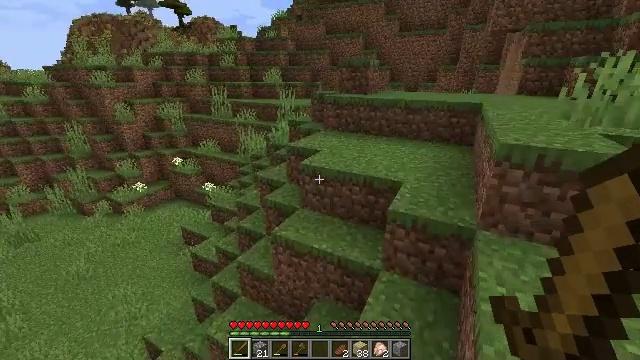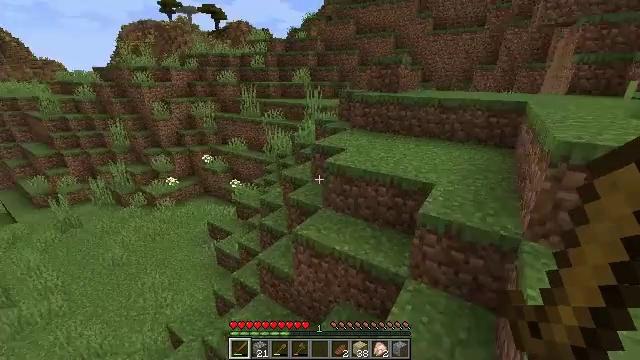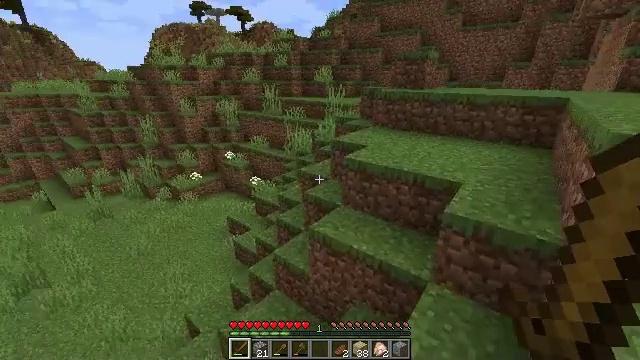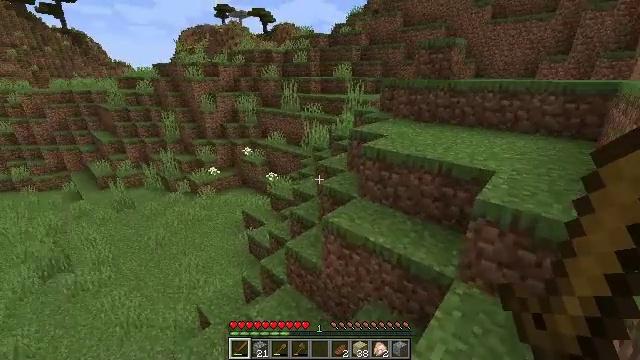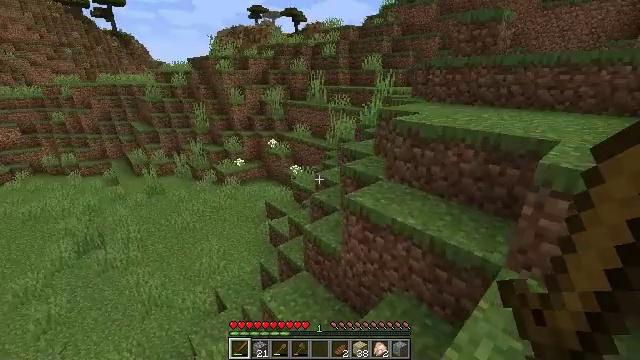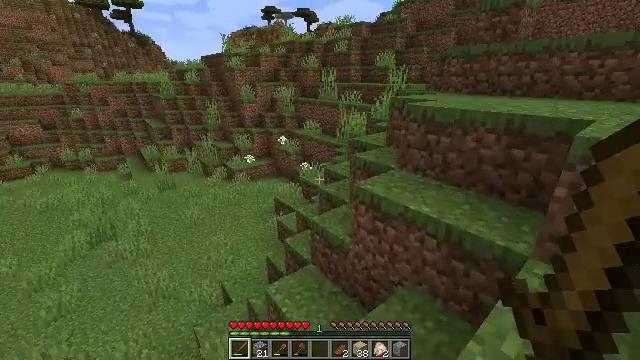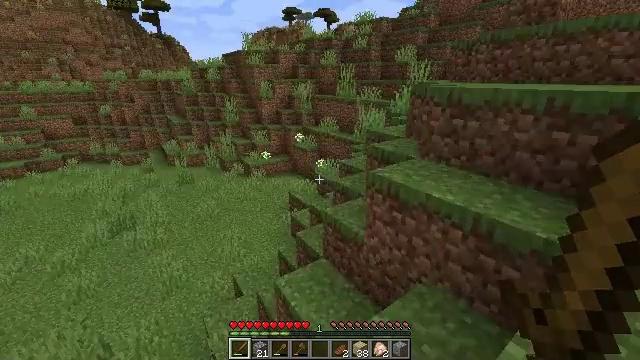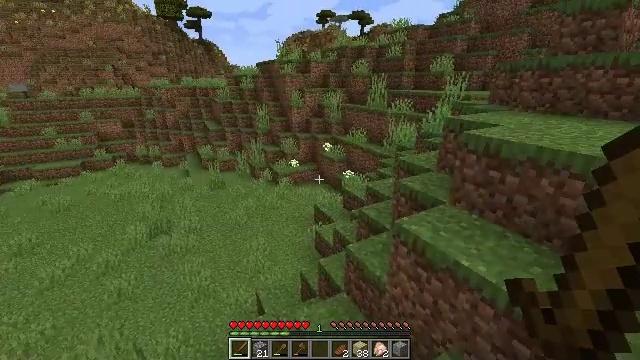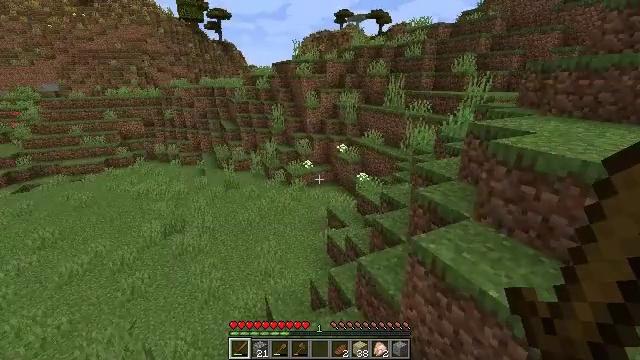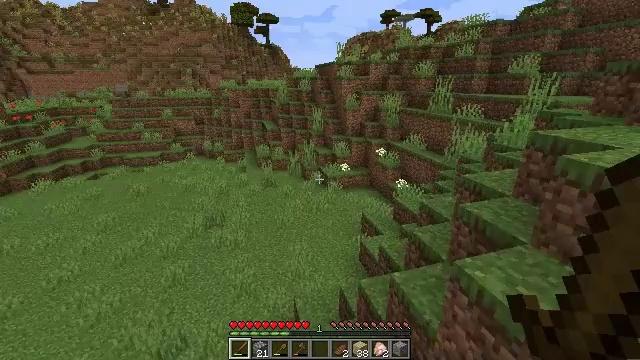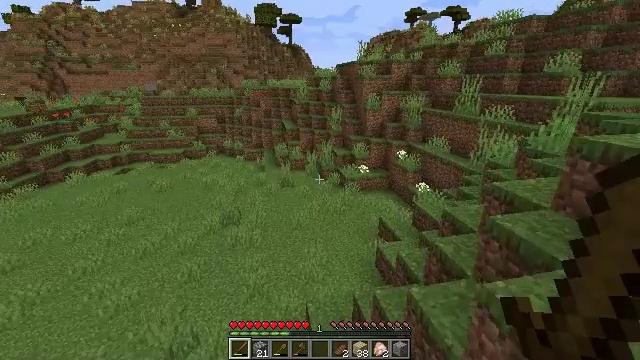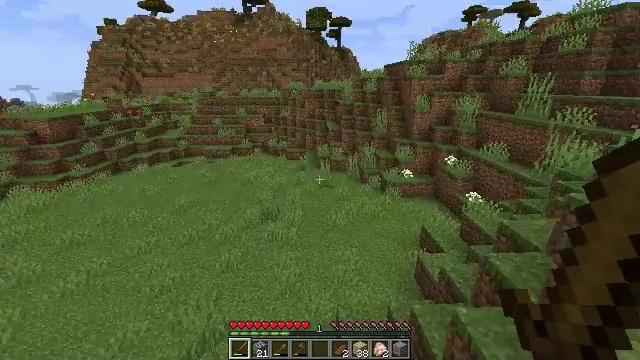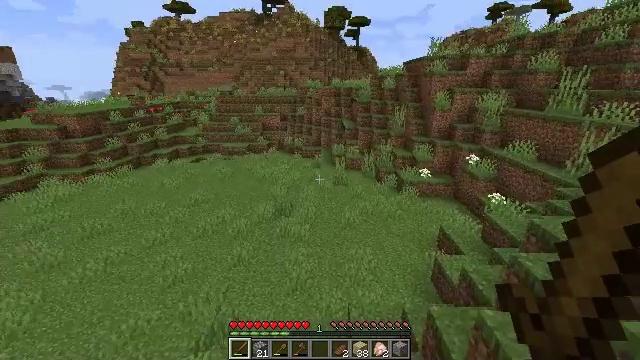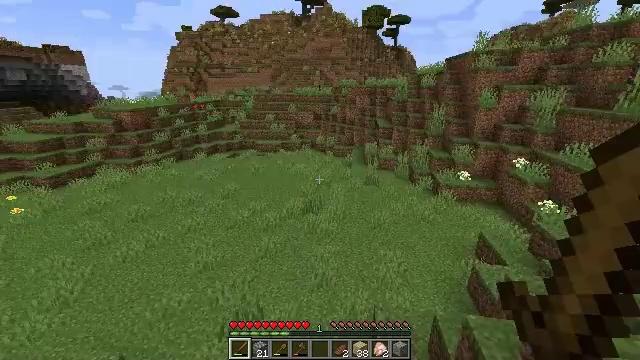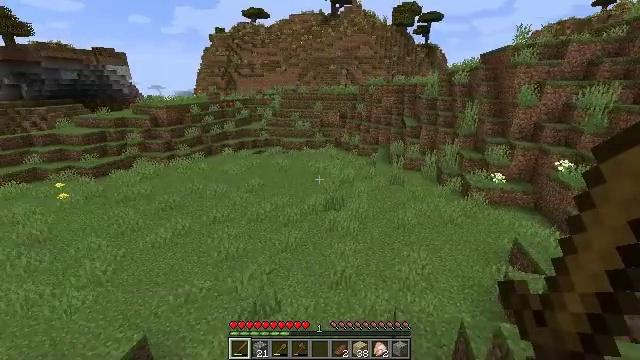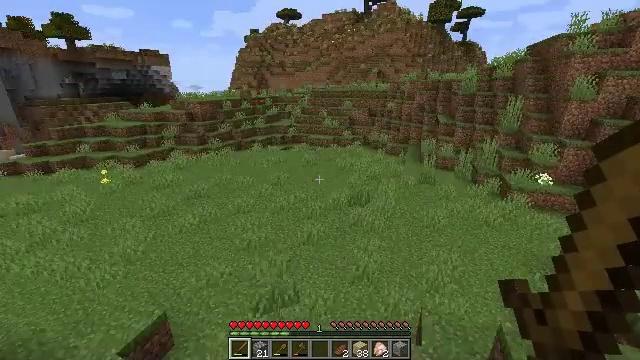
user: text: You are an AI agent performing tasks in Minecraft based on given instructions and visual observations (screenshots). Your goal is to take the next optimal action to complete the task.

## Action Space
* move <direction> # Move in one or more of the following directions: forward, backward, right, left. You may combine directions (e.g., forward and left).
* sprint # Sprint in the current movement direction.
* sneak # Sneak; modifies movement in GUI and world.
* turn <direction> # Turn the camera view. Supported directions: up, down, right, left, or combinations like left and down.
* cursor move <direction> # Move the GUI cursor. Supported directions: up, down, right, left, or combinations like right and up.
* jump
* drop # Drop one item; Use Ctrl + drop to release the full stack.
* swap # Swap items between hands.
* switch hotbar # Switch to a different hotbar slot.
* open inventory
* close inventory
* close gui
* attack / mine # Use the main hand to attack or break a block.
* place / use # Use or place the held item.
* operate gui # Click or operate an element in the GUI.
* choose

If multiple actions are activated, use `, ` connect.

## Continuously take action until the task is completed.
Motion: motion action
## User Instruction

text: Harvest birch leaves for decorations.
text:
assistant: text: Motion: move forward, turn left
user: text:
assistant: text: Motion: move forward, turn left
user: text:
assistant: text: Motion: move forward, turn left
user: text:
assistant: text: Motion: move forward, turn left
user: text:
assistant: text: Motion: move forward, turn left
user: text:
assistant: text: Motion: move forward, turn left
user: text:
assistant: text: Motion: move forward, turn left
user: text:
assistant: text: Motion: move forward, turn left
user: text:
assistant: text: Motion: move forward, turn left
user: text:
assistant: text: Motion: move forward, turn left
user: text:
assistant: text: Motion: move forward, turn left
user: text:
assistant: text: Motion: move forward, turn left
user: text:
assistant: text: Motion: move forward, turn left
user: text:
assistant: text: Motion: move forward, turn left
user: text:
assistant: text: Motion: move forward, turn left
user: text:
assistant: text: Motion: move forward, turn left
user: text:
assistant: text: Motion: move forward, turn left
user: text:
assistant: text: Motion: move forward, turn left
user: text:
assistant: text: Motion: move forward, turn left
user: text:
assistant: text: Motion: move forward, turn left
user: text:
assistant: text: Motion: move forward, turn left
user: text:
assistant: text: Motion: move forward, turn left
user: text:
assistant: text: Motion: move forward, turn left
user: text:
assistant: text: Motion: move forward, turn left
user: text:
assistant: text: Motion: move forward
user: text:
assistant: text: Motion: move forward
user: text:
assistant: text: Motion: move forward
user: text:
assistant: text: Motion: move forward
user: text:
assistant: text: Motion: move forward
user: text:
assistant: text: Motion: move forward